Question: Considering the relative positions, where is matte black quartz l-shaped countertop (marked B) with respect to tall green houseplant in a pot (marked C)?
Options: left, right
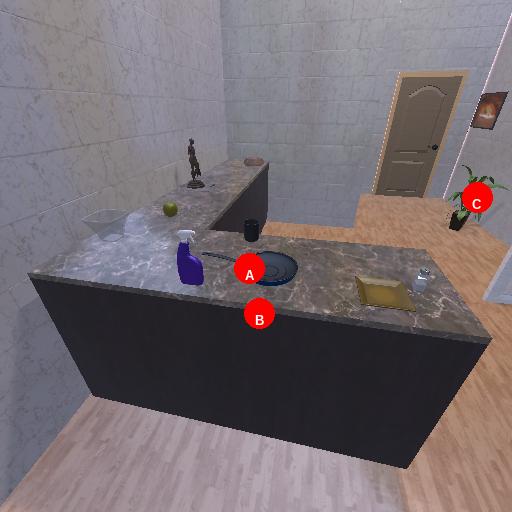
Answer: left